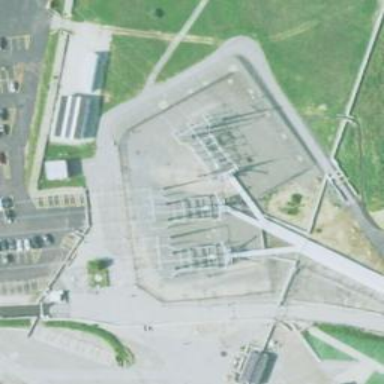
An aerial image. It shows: Towering power structure.